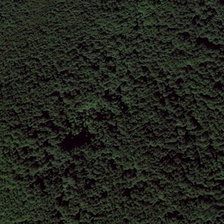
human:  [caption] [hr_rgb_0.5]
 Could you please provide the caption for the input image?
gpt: many green trees are in a piece of forest .

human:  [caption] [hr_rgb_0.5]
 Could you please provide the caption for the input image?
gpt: many green trees are in a piece of forest .

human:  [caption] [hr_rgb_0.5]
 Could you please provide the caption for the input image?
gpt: many green trees are in a piece of forest .

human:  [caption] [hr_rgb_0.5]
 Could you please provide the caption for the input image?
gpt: many green trees are in a piece of forest .

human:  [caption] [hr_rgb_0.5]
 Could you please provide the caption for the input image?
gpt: many green trees are in a piece of forest .